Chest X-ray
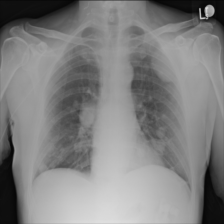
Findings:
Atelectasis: negative
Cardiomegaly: negative
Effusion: negative
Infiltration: negative
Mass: positive
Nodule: negative
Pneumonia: negative
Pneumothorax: negative
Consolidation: negative
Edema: negative
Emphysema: negative
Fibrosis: negative
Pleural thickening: negative
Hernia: negative